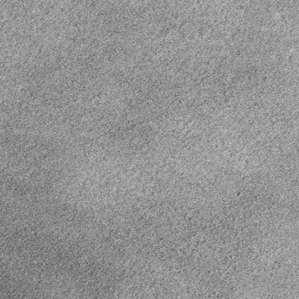
Label: frost